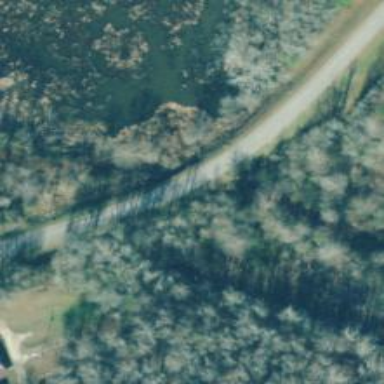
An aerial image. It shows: Culvert tunnel.